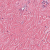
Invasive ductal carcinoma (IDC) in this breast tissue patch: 0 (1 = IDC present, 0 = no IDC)